Question: Hello,
I have 3 Buttons add,delete,open as in my .
Below you see how I have bound them. Of course those binding does not work, because the data is set to the of the and the buttons are of that...
What I tried then is to set the DataContext at the first StackPanel you see in my code snippet.
like this: '<StackPanel DataContext="{Binding DocumentViewModelList}" >'
BUT then a new problem arised... now the documents are NOT visible/listed anymore in the ListBox :/
'''
<StackPanel Orientation="Vertical" >
<ListBox
Height="100"
Width="Auto"
Focusable="True"
ScrollViewer.HorizontalScrollBarVisibility="Auto"
ScrollViewer.VerticalScrollBarVisibility="Auto"
Grid.Row="1"
Name="itemListBox"
BorderThickness="1"
ItemsSource="{Binding DocumentViewModelList}"
>
<ListBox.ItemTemplate>
<DataTemplate>
<StackPanel>
<!-- xxx -->
<TextBlock Text="{Binding Path=Name}" />
</StackPanel>
</DataTemplate>
</ListBox.ItemTemplate>
<ListBox.ItemContainerStyle>
<Style TargetType="{x:Type ListBoxItem}">
<Setter Property="IsSelected" Value="{Binding Mode=TwoWay, Path=IsSelected}" />
</Style>
</ListBox.ItemContainerStyle>
</ListBox>
<StackPanel Orientation="Horizontal" HorizontalAlignment="Stretch">
<Button Command="{Binding DeleteDocumentCommand}" HorizontalContentAlignment="Stretch" HorizontalAlignment="Stretch" Content="Delete" />
<Button Command="{Binding AddDocumentCommand}" HorizontalAlignment="Stretch" Content="Add" />
<Button Command="{Binding OpenDocumentCommand}" HorizontalAlignment="Stretch" Content="Open" />
</StackPanel>
</StackPanel>
'''
:
:
'''
<Button Command="{Binding Path=DeleteDocumentCommand, RelativeSource={RelativeSource AncestorType={x:Type DocumentViewModel}}}"
'''
: The type reference cannot find a public type named 'DocumentViewModel'
I would like to stick with the StackPanel DataContext solution and make somehow the ListBox.ItemsSource grabbing the DocumentViewModelList via RelativeSource binding with FindAncestor. I tried some things but no luck, maybe someone can post a nice snippet :)
OK I found the solution: '<ListBox ItemsSource="{Binding}" ..'.
this is binding to the current DataContext that is "DocumentViewModelList" cool!
ok there is still another problem, maybe if someone can provide a solution on this I mark this thread as a solution then. Do not want to open a new thread, because the whole text+code snippet is the same... Problem now is =>Selecting The 1st Document activates the Button. Selecting any other Button does not activate a Button, WHY? What is wrong with the binding of my IsSelected property ?
DocumentViewModel.cs:
'''
private bool _isSelected;
public bool IsSelected
{
get { return _isSelected; }
set
{
if (_isSelected == value)
return;
_isSelected = value;
this.RaisePropertyChanged("IsSelected");
}
}
'''
This is the code for enabling the buttons: What do I wrong? I get no binding errors in the output console!?
'''
private void DeleteDocument()
{
throw new NotImplementedException();
}
private bool CanDeleteDocument()
{
return (IsSelected == true);
}
private void AddDocument()
{
}
private void OpenDocument()
{
}
public RelayCommand DeleteDocumentCommand
{
get { return _deleteDocumentCommand ?? (_deleteDocumentCommand = new RelayCommand(() => DeleteDocument(), () => CanDeleteDocument())); }
}
public RelayCommand AddDocumentCommand
{
get { return _addDocumentCommand ?? (_addDocumentCommand = new RelayCommand(() => AddDocument())); }
}
public RelayCommand OpenDocumentCommand
{
get { return _openDocumentCommand ?? (_openDocumentCommand = new RelayCommand(() => OpenDocument())); }
}
'''
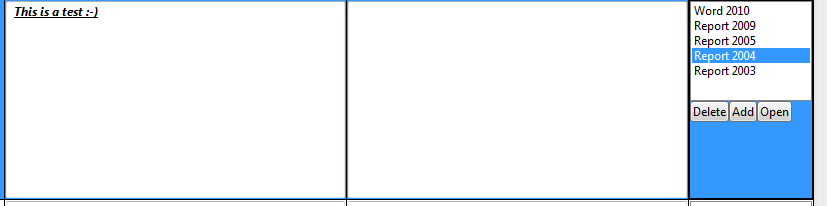
Answer: Is the 'DocumentViewModelList' a property of your 'DocumentViewModel'?
Typically, what I would have is a ViewModel for that window which would expose an 'ObservableCollection<T>' where 'T' is what you want displayed in the list. Then, you can assign the Window/Page/etc.'s 'DataContext' to the ViewModel, and then bind the 'ItemsSource' of the 'ListBox' to that 'ObservableCollection<T>' property.
For example, here would be a snippet of my ViewModel.
'''
public class SomeViewModel
{
public ObservableCollection<SingleDocumentViewModel> Docs {get; private set; }
// other properties can go here
}
'''
In the code-behind for the XAML, (I usually do it in the constructor), you can set its 'DataContext' to a new instance of your ViewModel
'''
public AwesomeDocumentList()
{
this.DataContext = new SomeViewModel();
// the rest of the constructor
}
'''
With the Window's DataContext set, you can bind the 'ItemsSource' to the exposed property (I called it 'Docs')
'''
<ListBox ItemsSource="{Binding Docs}" ... />
'''
Hope that helps.
In the 'RelayCommand' for the button, do you have something specified for the 'CanExecute' predicate? If not, then I believe the 'RelayCommand' will default to always enabled. But if you have a predicate specified, take a look in there.
The code you posted for the 'IsSelected' property looks fine. Looks like the problem lies elsewhere.